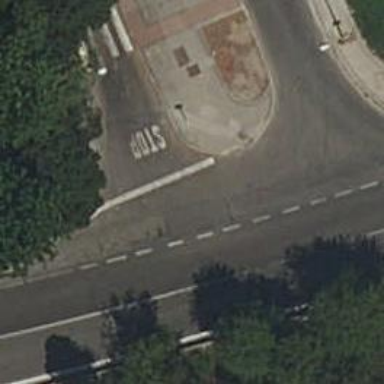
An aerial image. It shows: Roundabout.